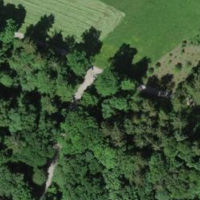
EUNIS habitat code: 44
Species observed at this site:
Araneus diadematus
Impatiens parviflora